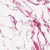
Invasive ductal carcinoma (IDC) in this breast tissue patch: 0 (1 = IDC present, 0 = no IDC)